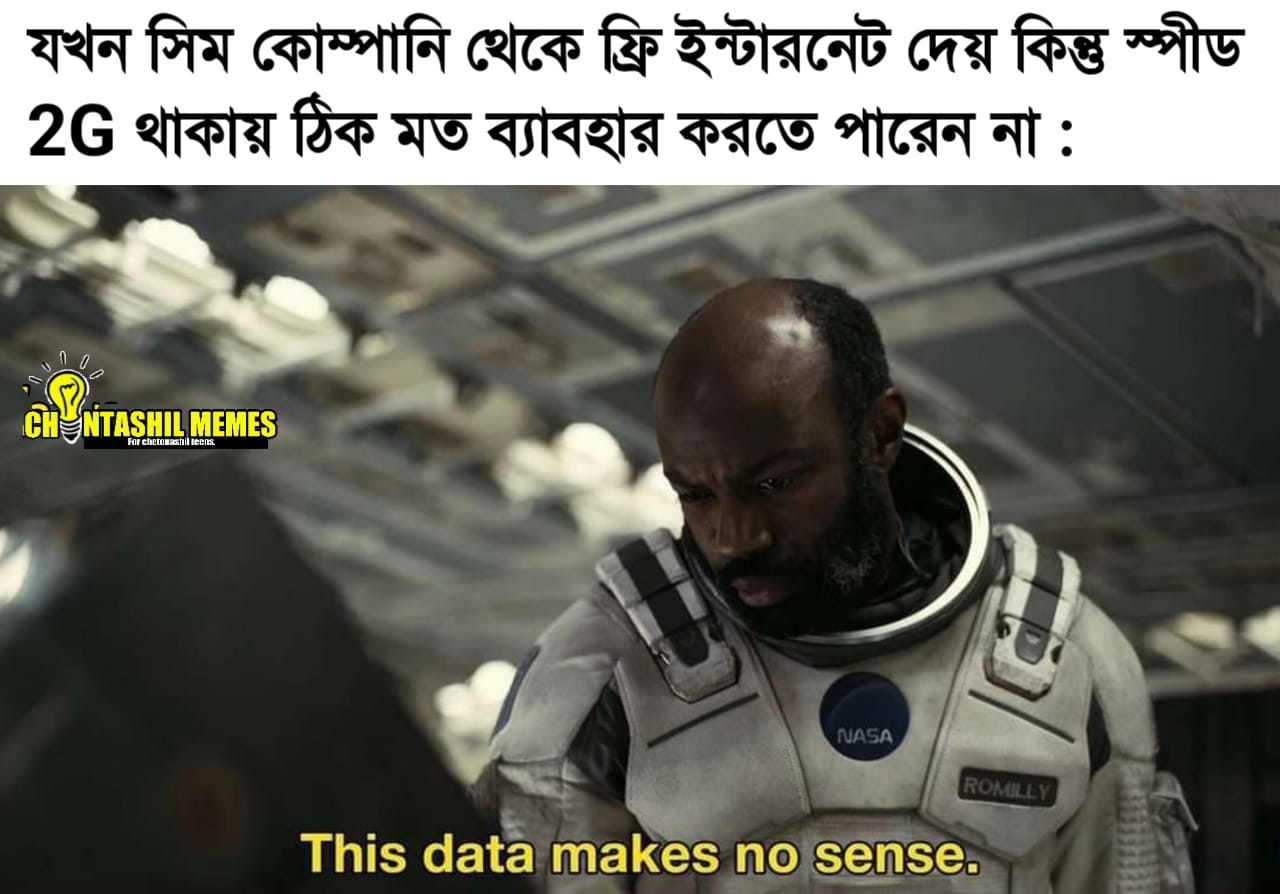
Caption: যখন সিম কোম্পানি থেকে ফ্রি ইন্টারনেট দেয় কিন্তু স্পীড  2G থাকায় ঠিক মত ব্যাবহার করতে পারেন না :   This data makes no sense.
Label: hate